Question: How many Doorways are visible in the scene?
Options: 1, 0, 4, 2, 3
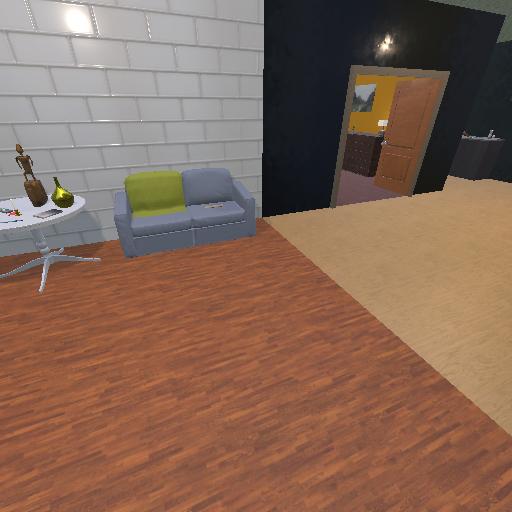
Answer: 1